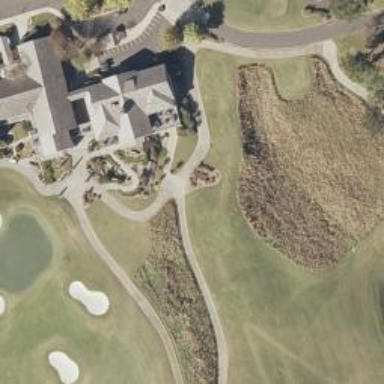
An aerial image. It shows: Path designated for golf carts.